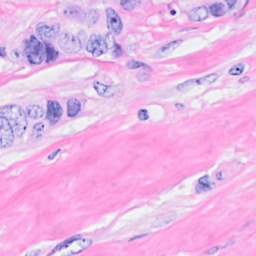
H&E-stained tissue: Breast